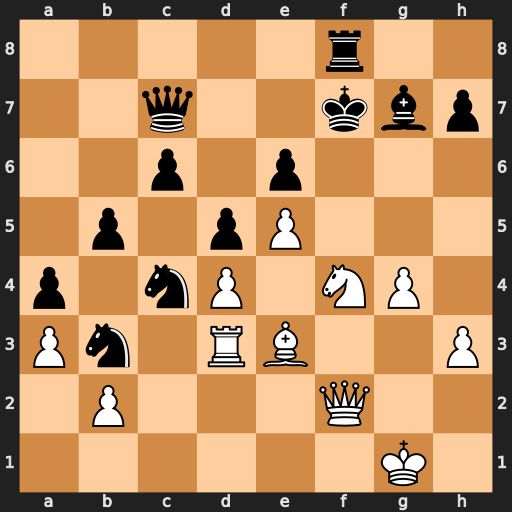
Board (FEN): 5r2/2q2kbp/2p1p3/1p1pP3/p1nP1NP1/Pn1RB2P/1P3Q2/6K1
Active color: w
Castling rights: -
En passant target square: -
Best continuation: Nxd5+ Kg8 Nxc7 Rxf2 Bxf2